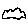
Label: cloud